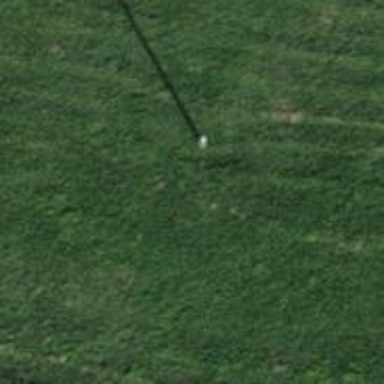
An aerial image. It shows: Power pole.